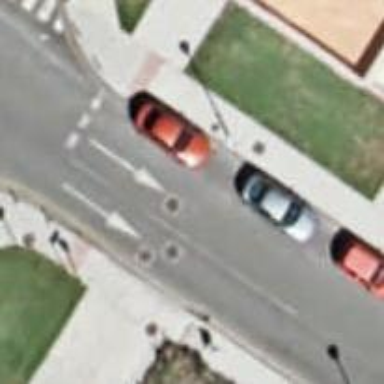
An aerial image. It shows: Residential road with asphalt surface. There are sidewalks on both sides and parallel parking lane on the left.